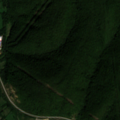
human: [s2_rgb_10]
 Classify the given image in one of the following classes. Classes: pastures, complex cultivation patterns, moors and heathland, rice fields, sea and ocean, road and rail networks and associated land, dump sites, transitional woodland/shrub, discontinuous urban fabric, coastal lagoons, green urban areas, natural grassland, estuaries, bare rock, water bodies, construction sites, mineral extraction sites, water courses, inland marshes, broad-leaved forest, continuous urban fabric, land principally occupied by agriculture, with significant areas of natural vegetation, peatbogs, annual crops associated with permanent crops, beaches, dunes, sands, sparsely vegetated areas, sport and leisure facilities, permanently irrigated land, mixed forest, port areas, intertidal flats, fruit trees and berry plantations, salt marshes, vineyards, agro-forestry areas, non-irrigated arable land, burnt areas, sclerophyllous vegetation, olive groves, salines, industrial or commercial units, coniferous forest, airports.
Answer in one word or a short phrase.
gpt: industrial or commercial units, complex cultivation patterns, broad-leaved forest